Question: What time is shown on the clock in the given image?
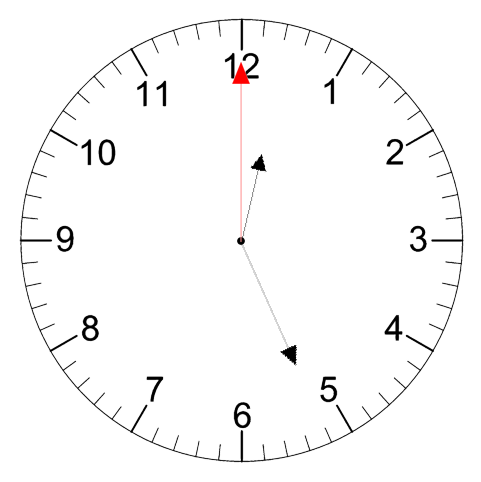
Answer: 12:26:00